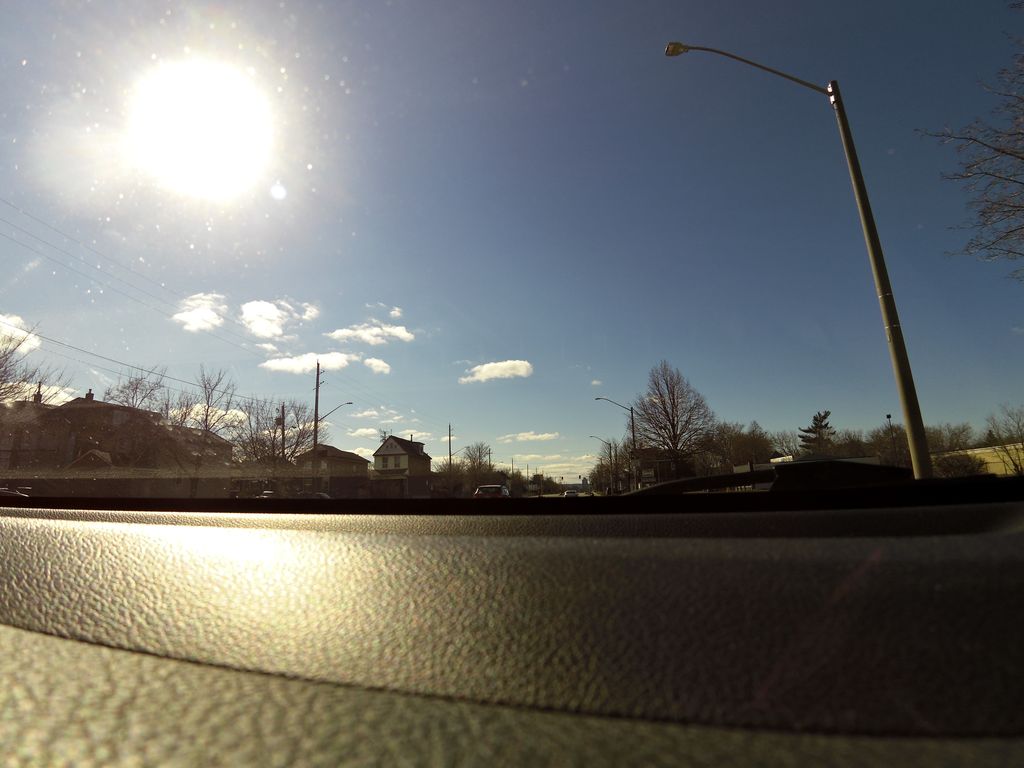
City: hamilton